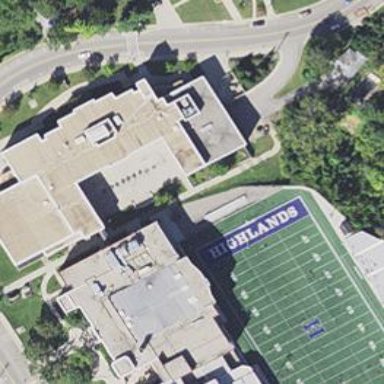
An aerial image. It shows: School building.